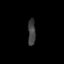
Tissue: skin
Cell type: Fibroblasts
Senescence score: 0.8048
Nuclear area (px): 196
Mean DAPI intensity: 62.781